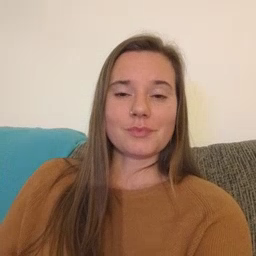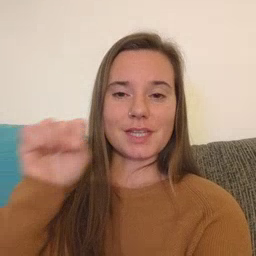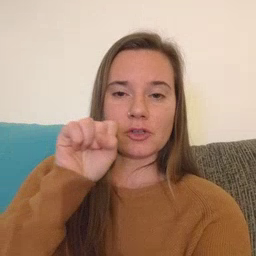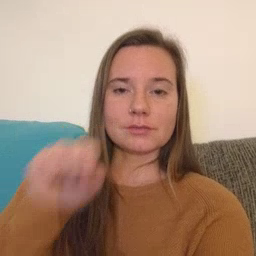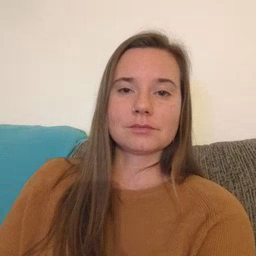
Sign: carrot